Question: I am trying to build the array that will return to my ajax success. How do I build the array after binding it to something like :some variable.
The following script runs to completion, and inserts with no problem into sql. But the variables comment and transaction come back as null in the response. I think the problem is using $comment and $transaction when building the array. What is the right way to reference these values in the array?
'''
require('../dbcon2.php');
//Connection 1
try {
$conn = new PDO("mysql:host=$servername;dbname=$dbname", $username, $password);
$conn->setAttribute(PDO::ATTR_ERRMODE, PDO::ERRMODE_EXCEPTION);
$stmt = $conn->prepare("UPDATE listings SET comment = :comment, transaction = :transaction, ad_link = :ad_link WHERE id = :id");
// Bind
$stmt->bindParam(':id', $_POST['id']);
$stmt->bindParam(':comment', $_POST['comment']);
$stmt->bindParam(':transaction', $_POST['transaction']);
$stmt->execute();
// Build array
$response = array
('state' => 200, "success" => true, "id" => ':id', "comment" => $comment, "transaction" => $transaction
);
exit(json_encode($response));
}
catch (Exception $e) {
// create a asociative array
$data = array("success" => false, "sentence" => $sql, "error" => $e.getMessage());
// encode data and exit.
exit(json_encode($data));
}
'''

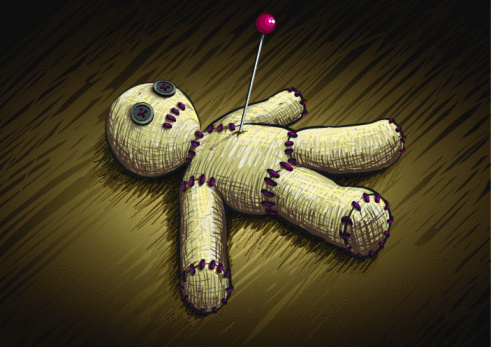
Answer: As per OP's wish:
Do as you did for '"id" => ':id''
'''
"id" => ':id', "comment" => ':comment', "transaction" => ':transaction'
'''
Plus, quoting Jeroen (kudos to)
'$_POST'